Field crop: maize
Growth stage: 2
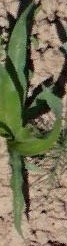
Species: maize